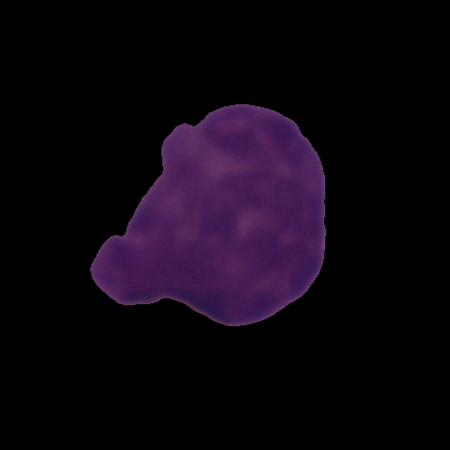
Label: cancer